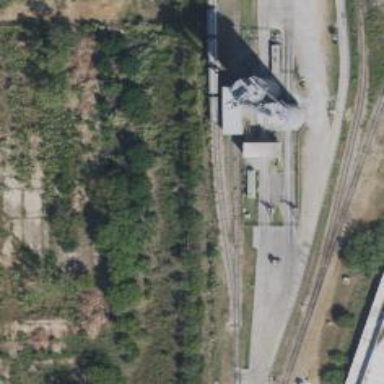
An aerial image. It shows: Abandoned railway yard is depicted.